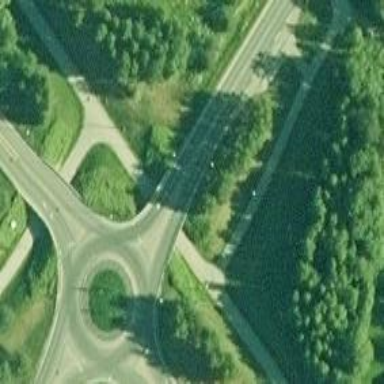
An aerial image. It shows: Cycleway.